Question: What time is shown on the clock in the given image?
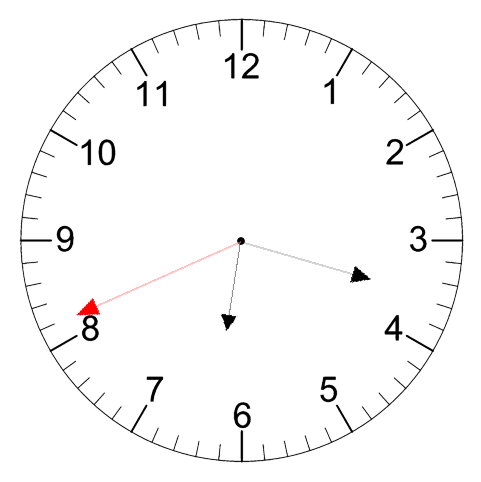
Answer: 06:17:41